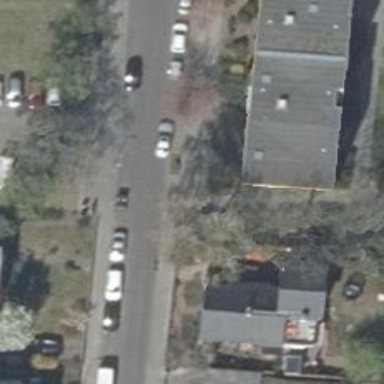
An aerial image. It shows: Footway.